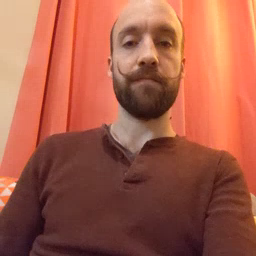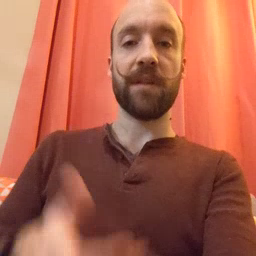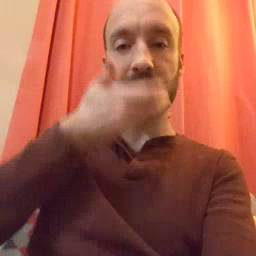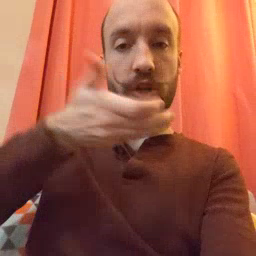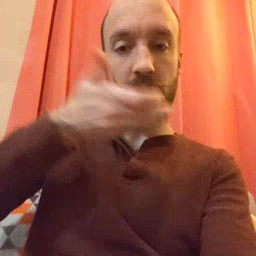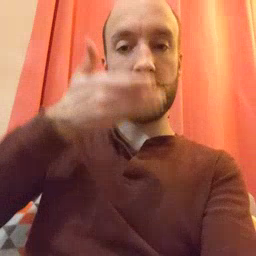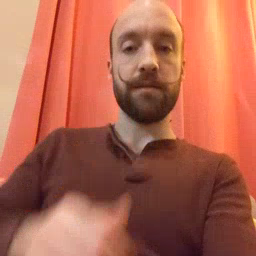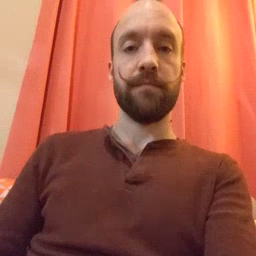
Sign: cereal